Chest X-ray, PA view. Patient: 60 years old, sex M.
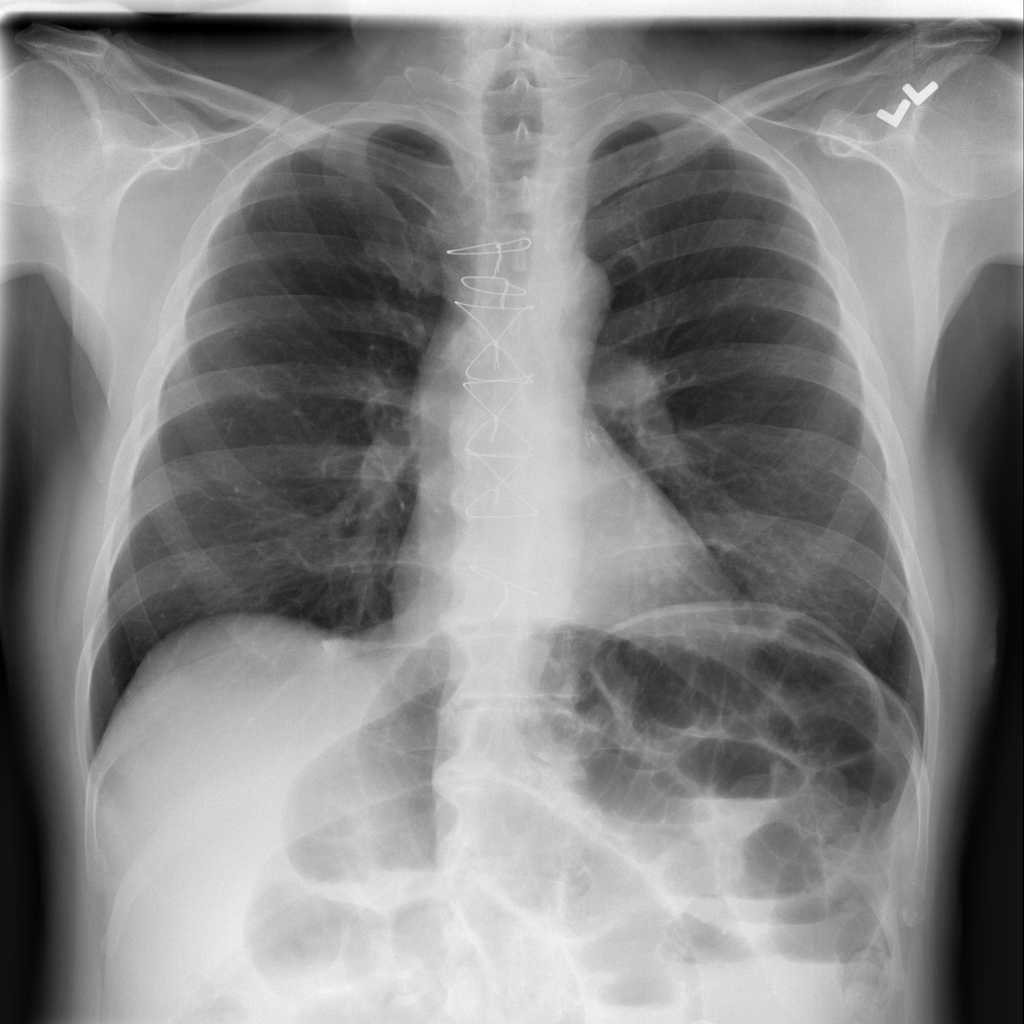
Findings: No Finding